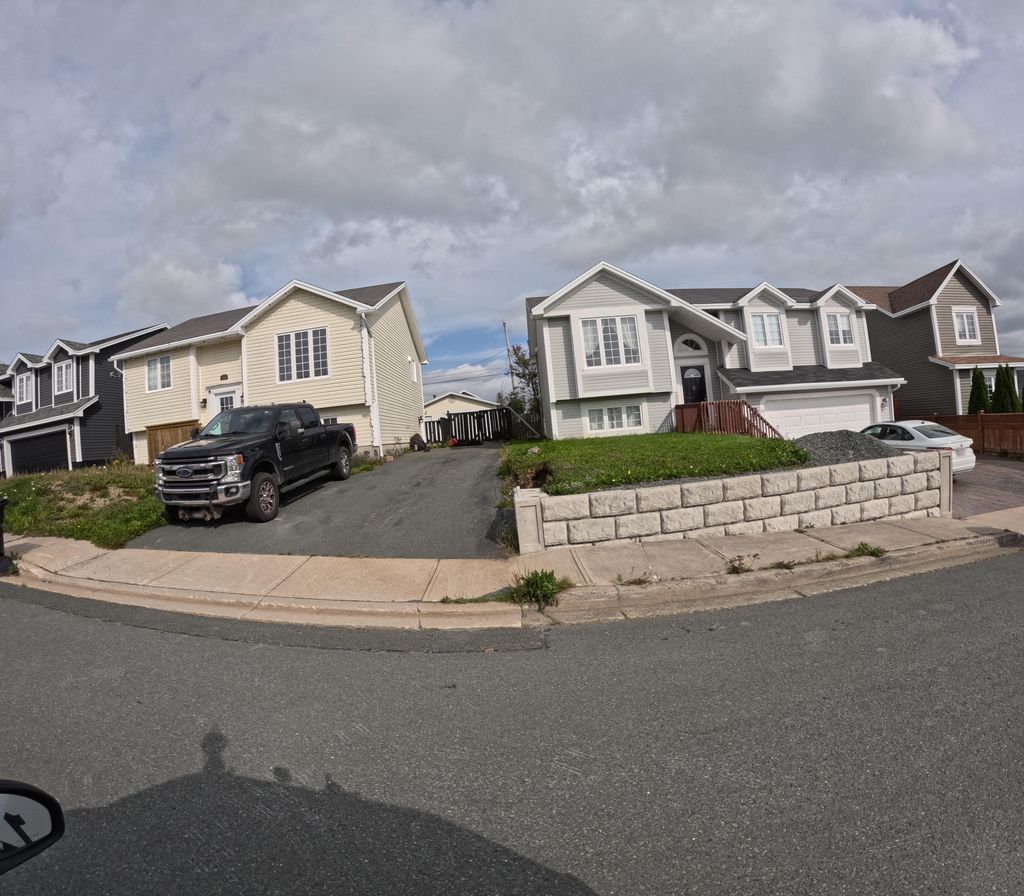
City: st_johns